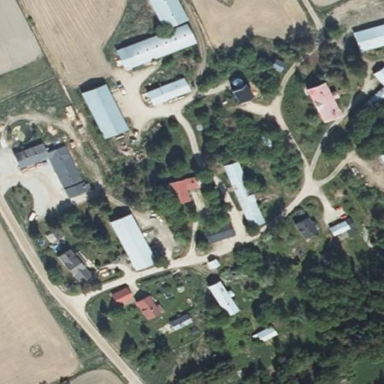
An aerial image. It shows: Farmyard area.